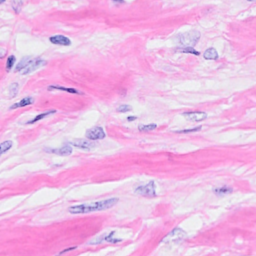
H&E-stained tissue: Breast